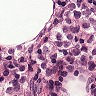
Metastatic tissue present: yes